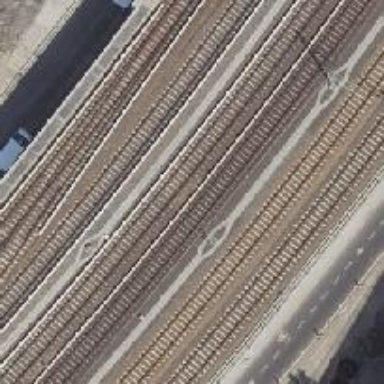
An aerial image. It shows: Milestone along the railway track with catenary mast.